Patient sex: M
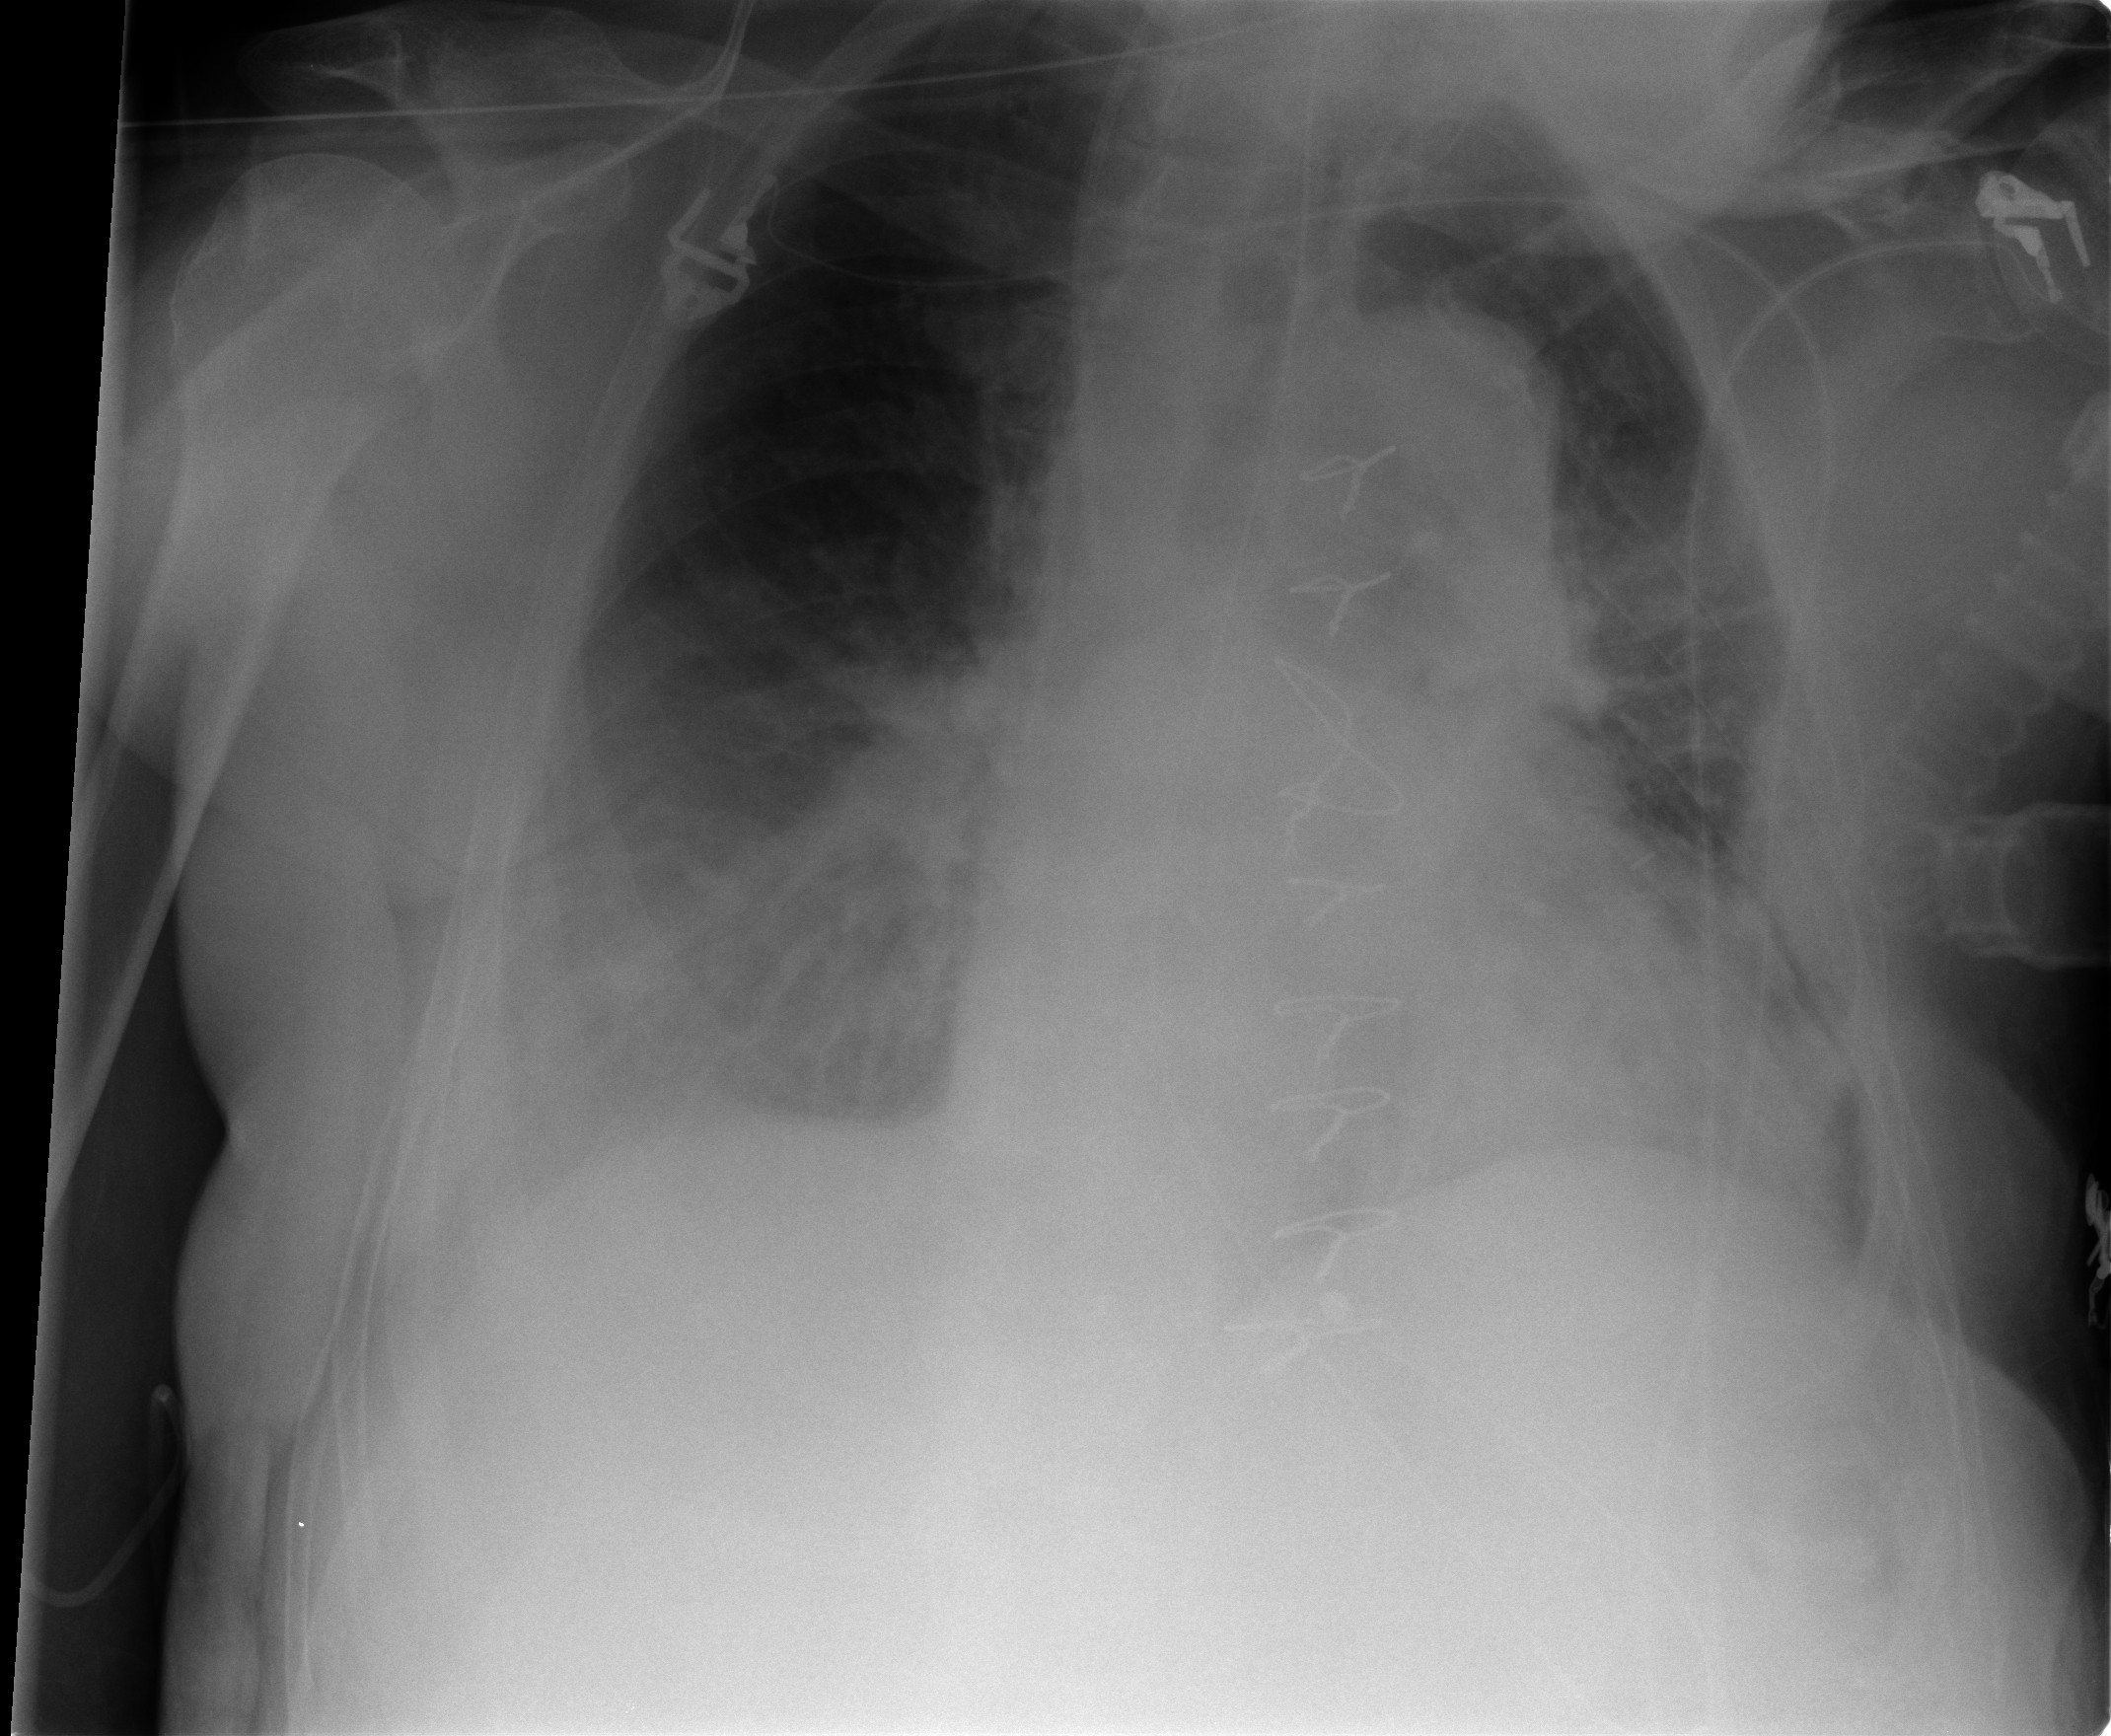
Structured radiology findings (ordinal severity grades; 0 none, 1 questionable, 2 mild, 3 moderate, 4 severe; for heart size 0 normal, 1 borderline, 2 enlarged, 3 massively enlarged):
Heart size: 2
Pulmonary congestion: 1
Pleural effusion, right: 2
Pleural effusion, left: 0
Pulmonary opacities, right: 2
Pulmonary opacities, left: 0
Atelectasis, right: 2
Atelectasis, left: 2